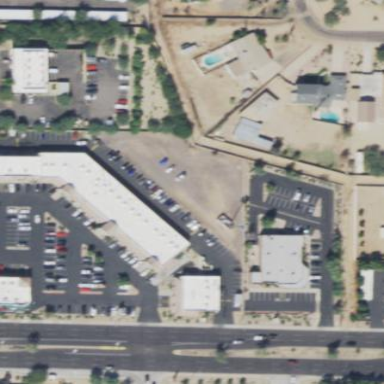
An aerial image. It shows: Retail building.